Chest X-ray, PA view. Patient: 52 years old, sex M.
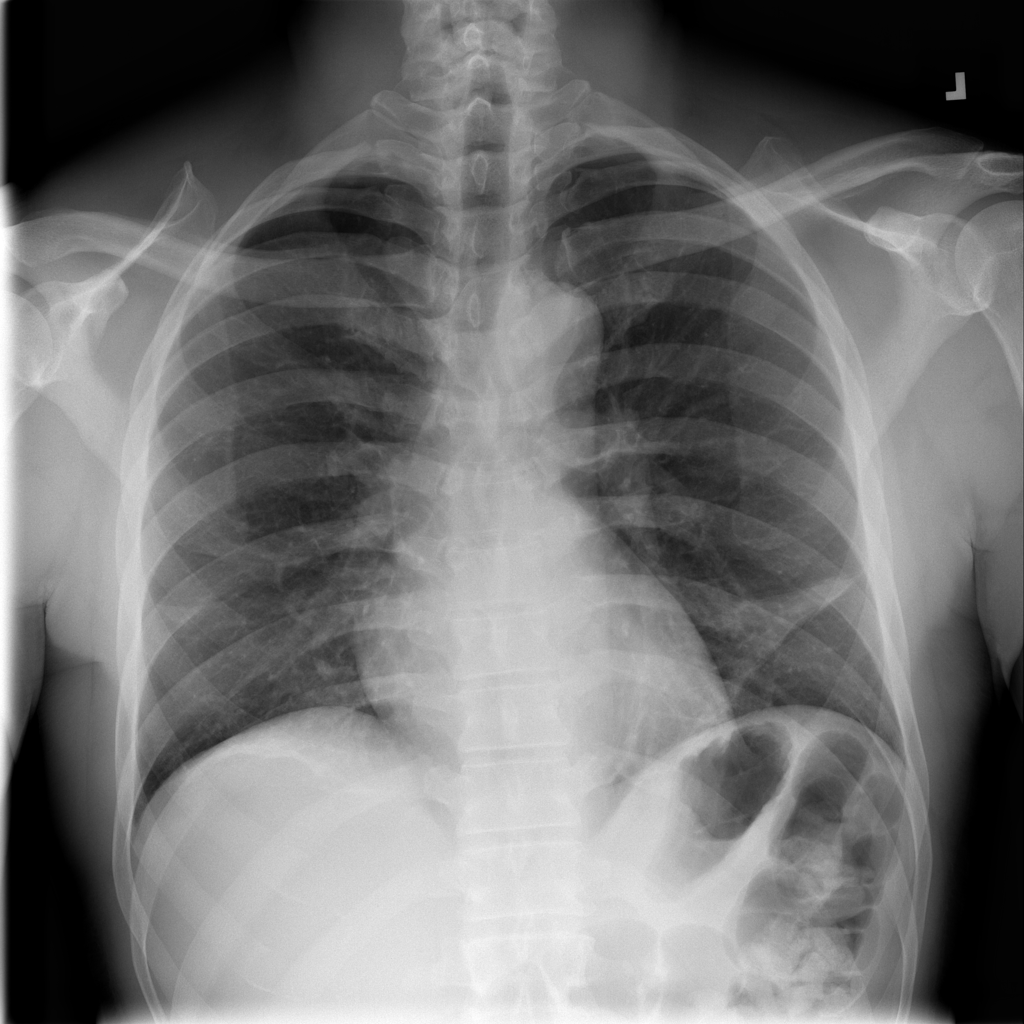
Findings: Atelectasis